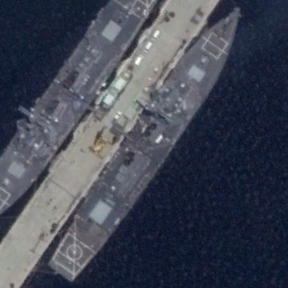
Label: destroyer